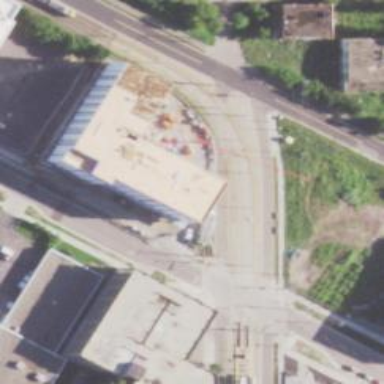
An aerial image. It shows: Light rail electrified with contact line.